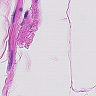
Metastatic tissue present: no